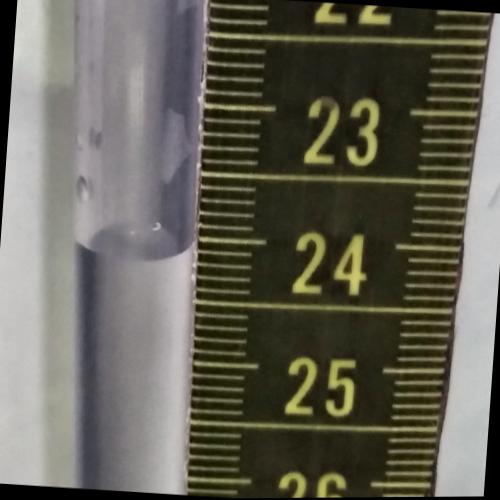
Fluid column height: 24.1 cm